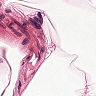
Metastatic tissue present: no